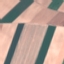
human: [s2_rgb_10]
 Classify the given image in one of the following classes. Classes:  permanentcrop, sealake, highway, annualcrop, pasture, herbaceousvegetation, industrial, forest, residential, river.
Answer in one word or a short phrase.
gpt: AnnualCrop